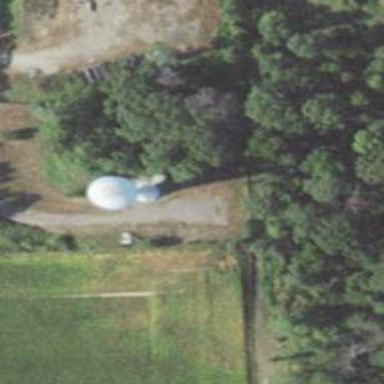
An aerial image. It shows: Water tower that is man-made.